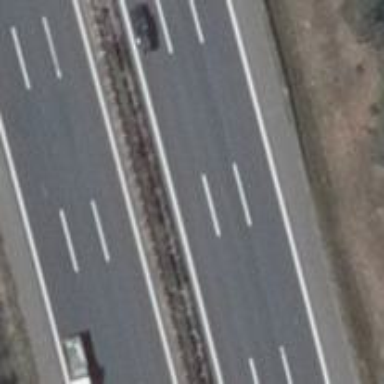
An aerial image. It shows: Asphalt motorway.